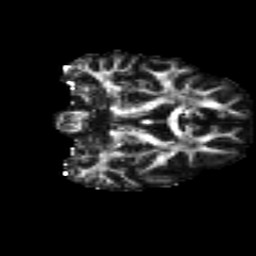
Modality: FA
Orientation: coronal
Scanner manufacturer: siemens
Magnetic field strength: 3 T
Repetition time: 4.16 s
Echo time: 0.0806 s